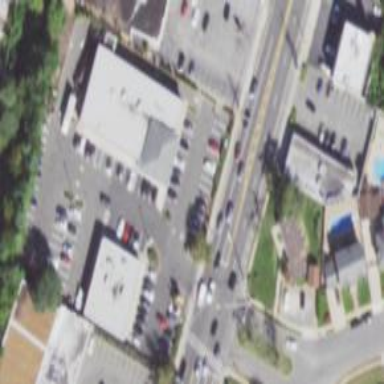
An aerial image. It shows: Pharmacy providing healthcare services.